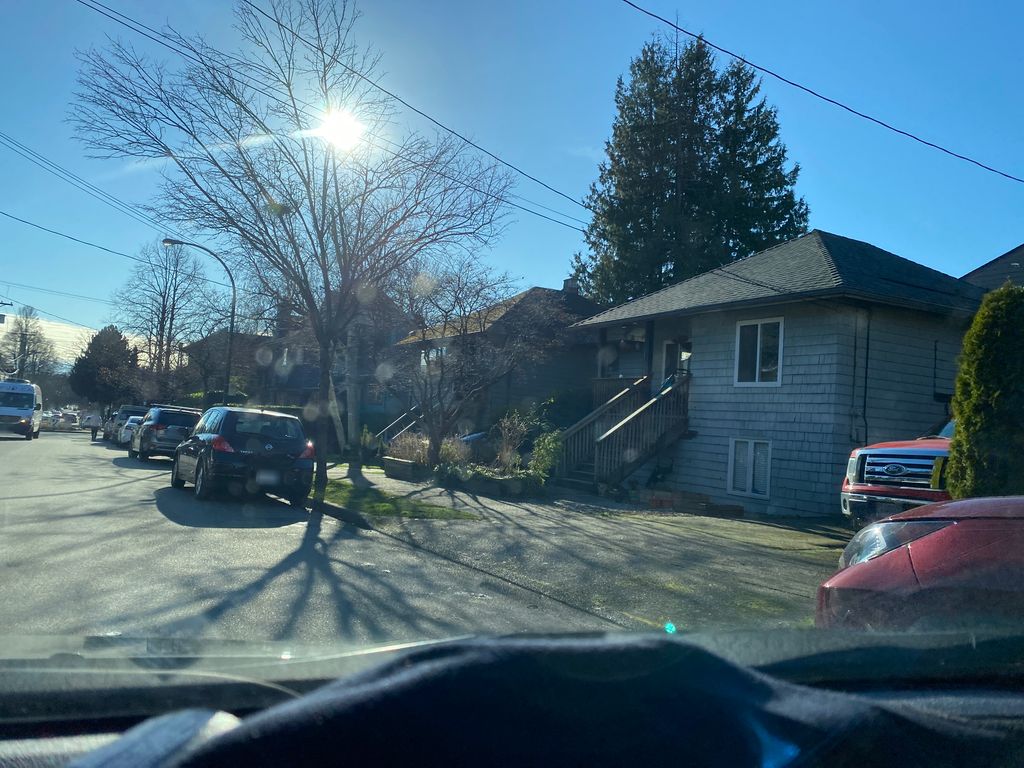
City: vancouver